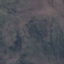
Label: HerbaceousVegetation